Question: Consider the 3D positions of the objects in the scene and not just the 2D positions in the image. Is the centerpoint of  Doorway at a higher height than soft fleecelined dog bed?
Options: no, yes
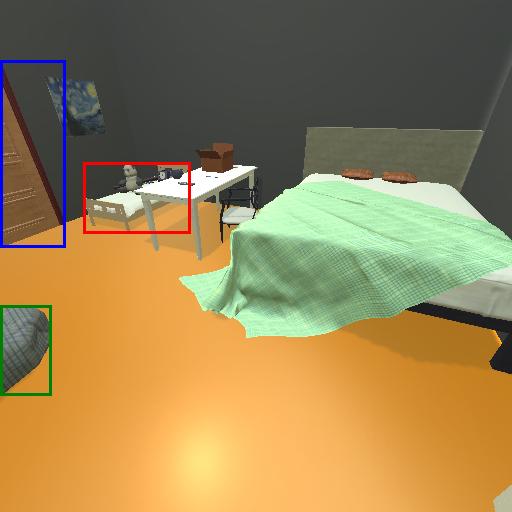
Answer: no